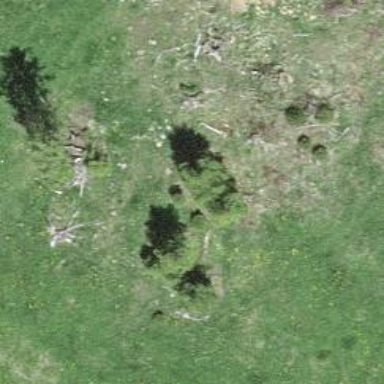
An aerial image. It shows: Single tag "natural: tree."